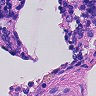
Metastatic tissue present: no